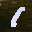
Label: 1